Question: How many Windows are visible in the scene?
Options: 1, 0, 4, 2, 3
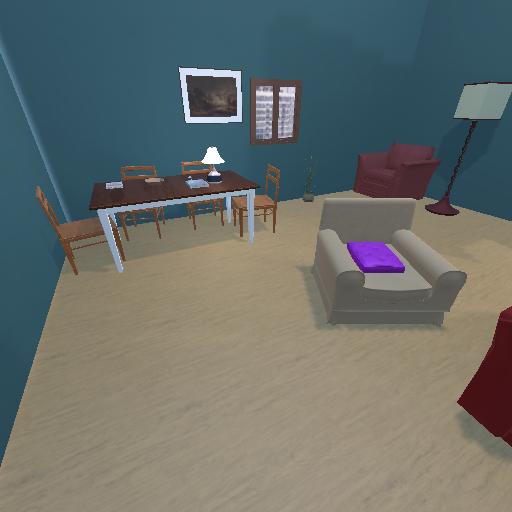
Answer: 1